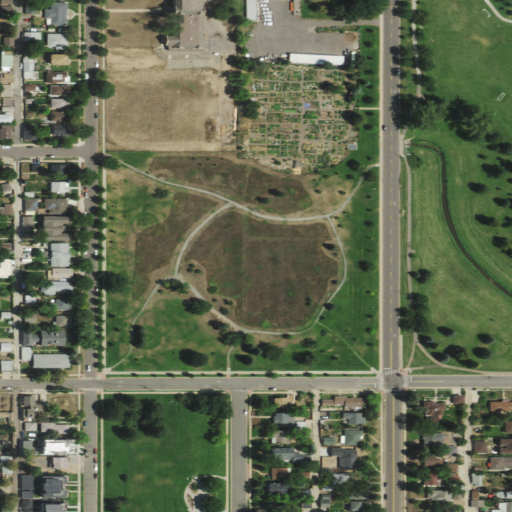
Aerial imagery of valley in Colorado named Harvard Gulch containing open development, low intensity development, and medium intensity development